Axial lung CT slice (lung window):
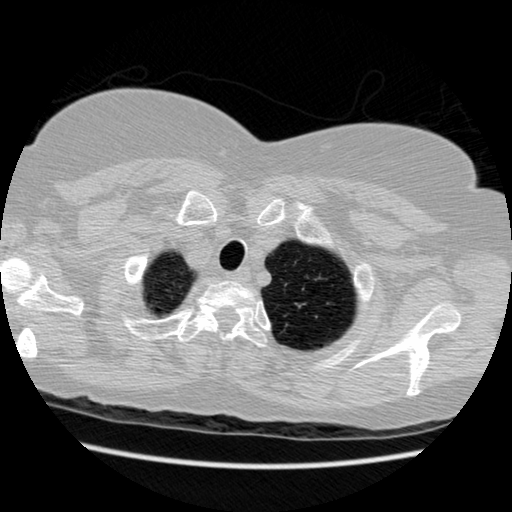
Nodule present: no